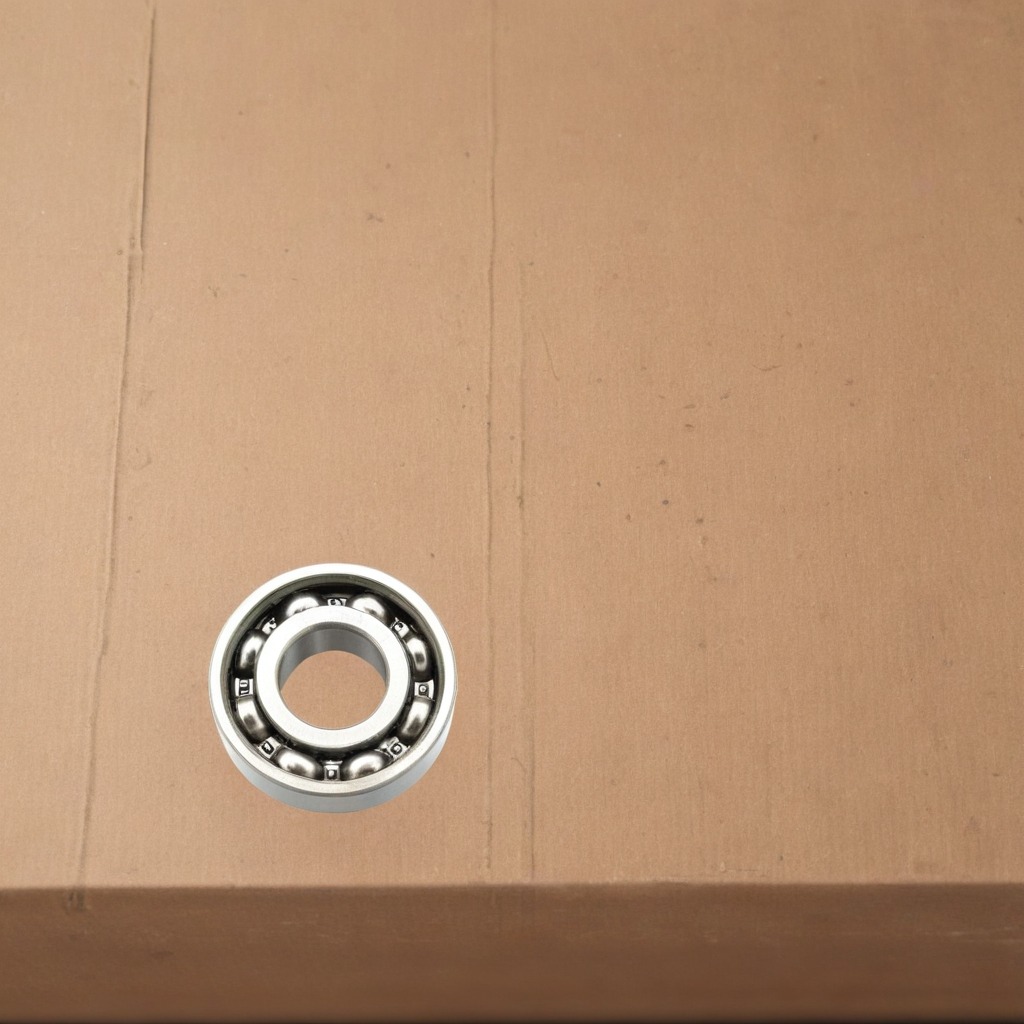
A metal ball bearing is lying on the cardboard surface in an outdoor workshop during daytime bright natural light soft shadows slightly creased but